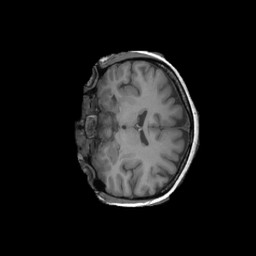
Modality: T1w
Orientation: coronal
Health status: ill
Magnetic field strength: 3 T